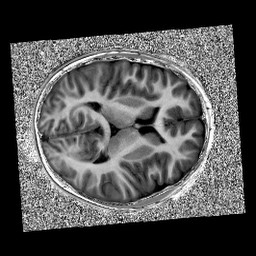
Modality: UNIT1
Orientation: axial
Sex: male
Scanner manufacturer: siemens
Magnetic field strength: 3 T
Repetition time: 5 s
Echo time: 0.00355 s